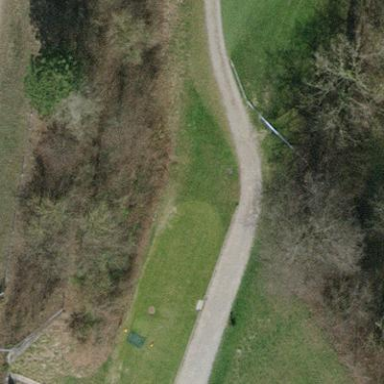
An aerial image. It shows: Grass area designated as golf tee.